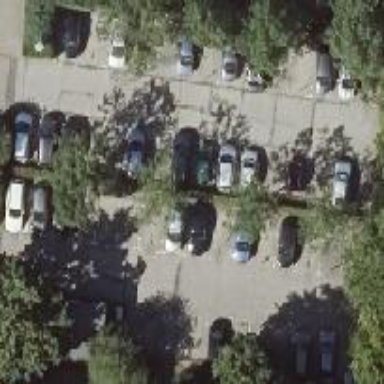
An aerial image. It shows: Parking area with concrete surface.